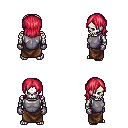
a pixel art fantasy rpg character, male body template, skeleton, steel chest armor, robe skirt, ruby red long bangs hairstyle, metal gloves, four views (front, back, left, right), 2x2 character sprite sheet, small pixel art, hard edges, no anti-aliasing